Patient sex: M
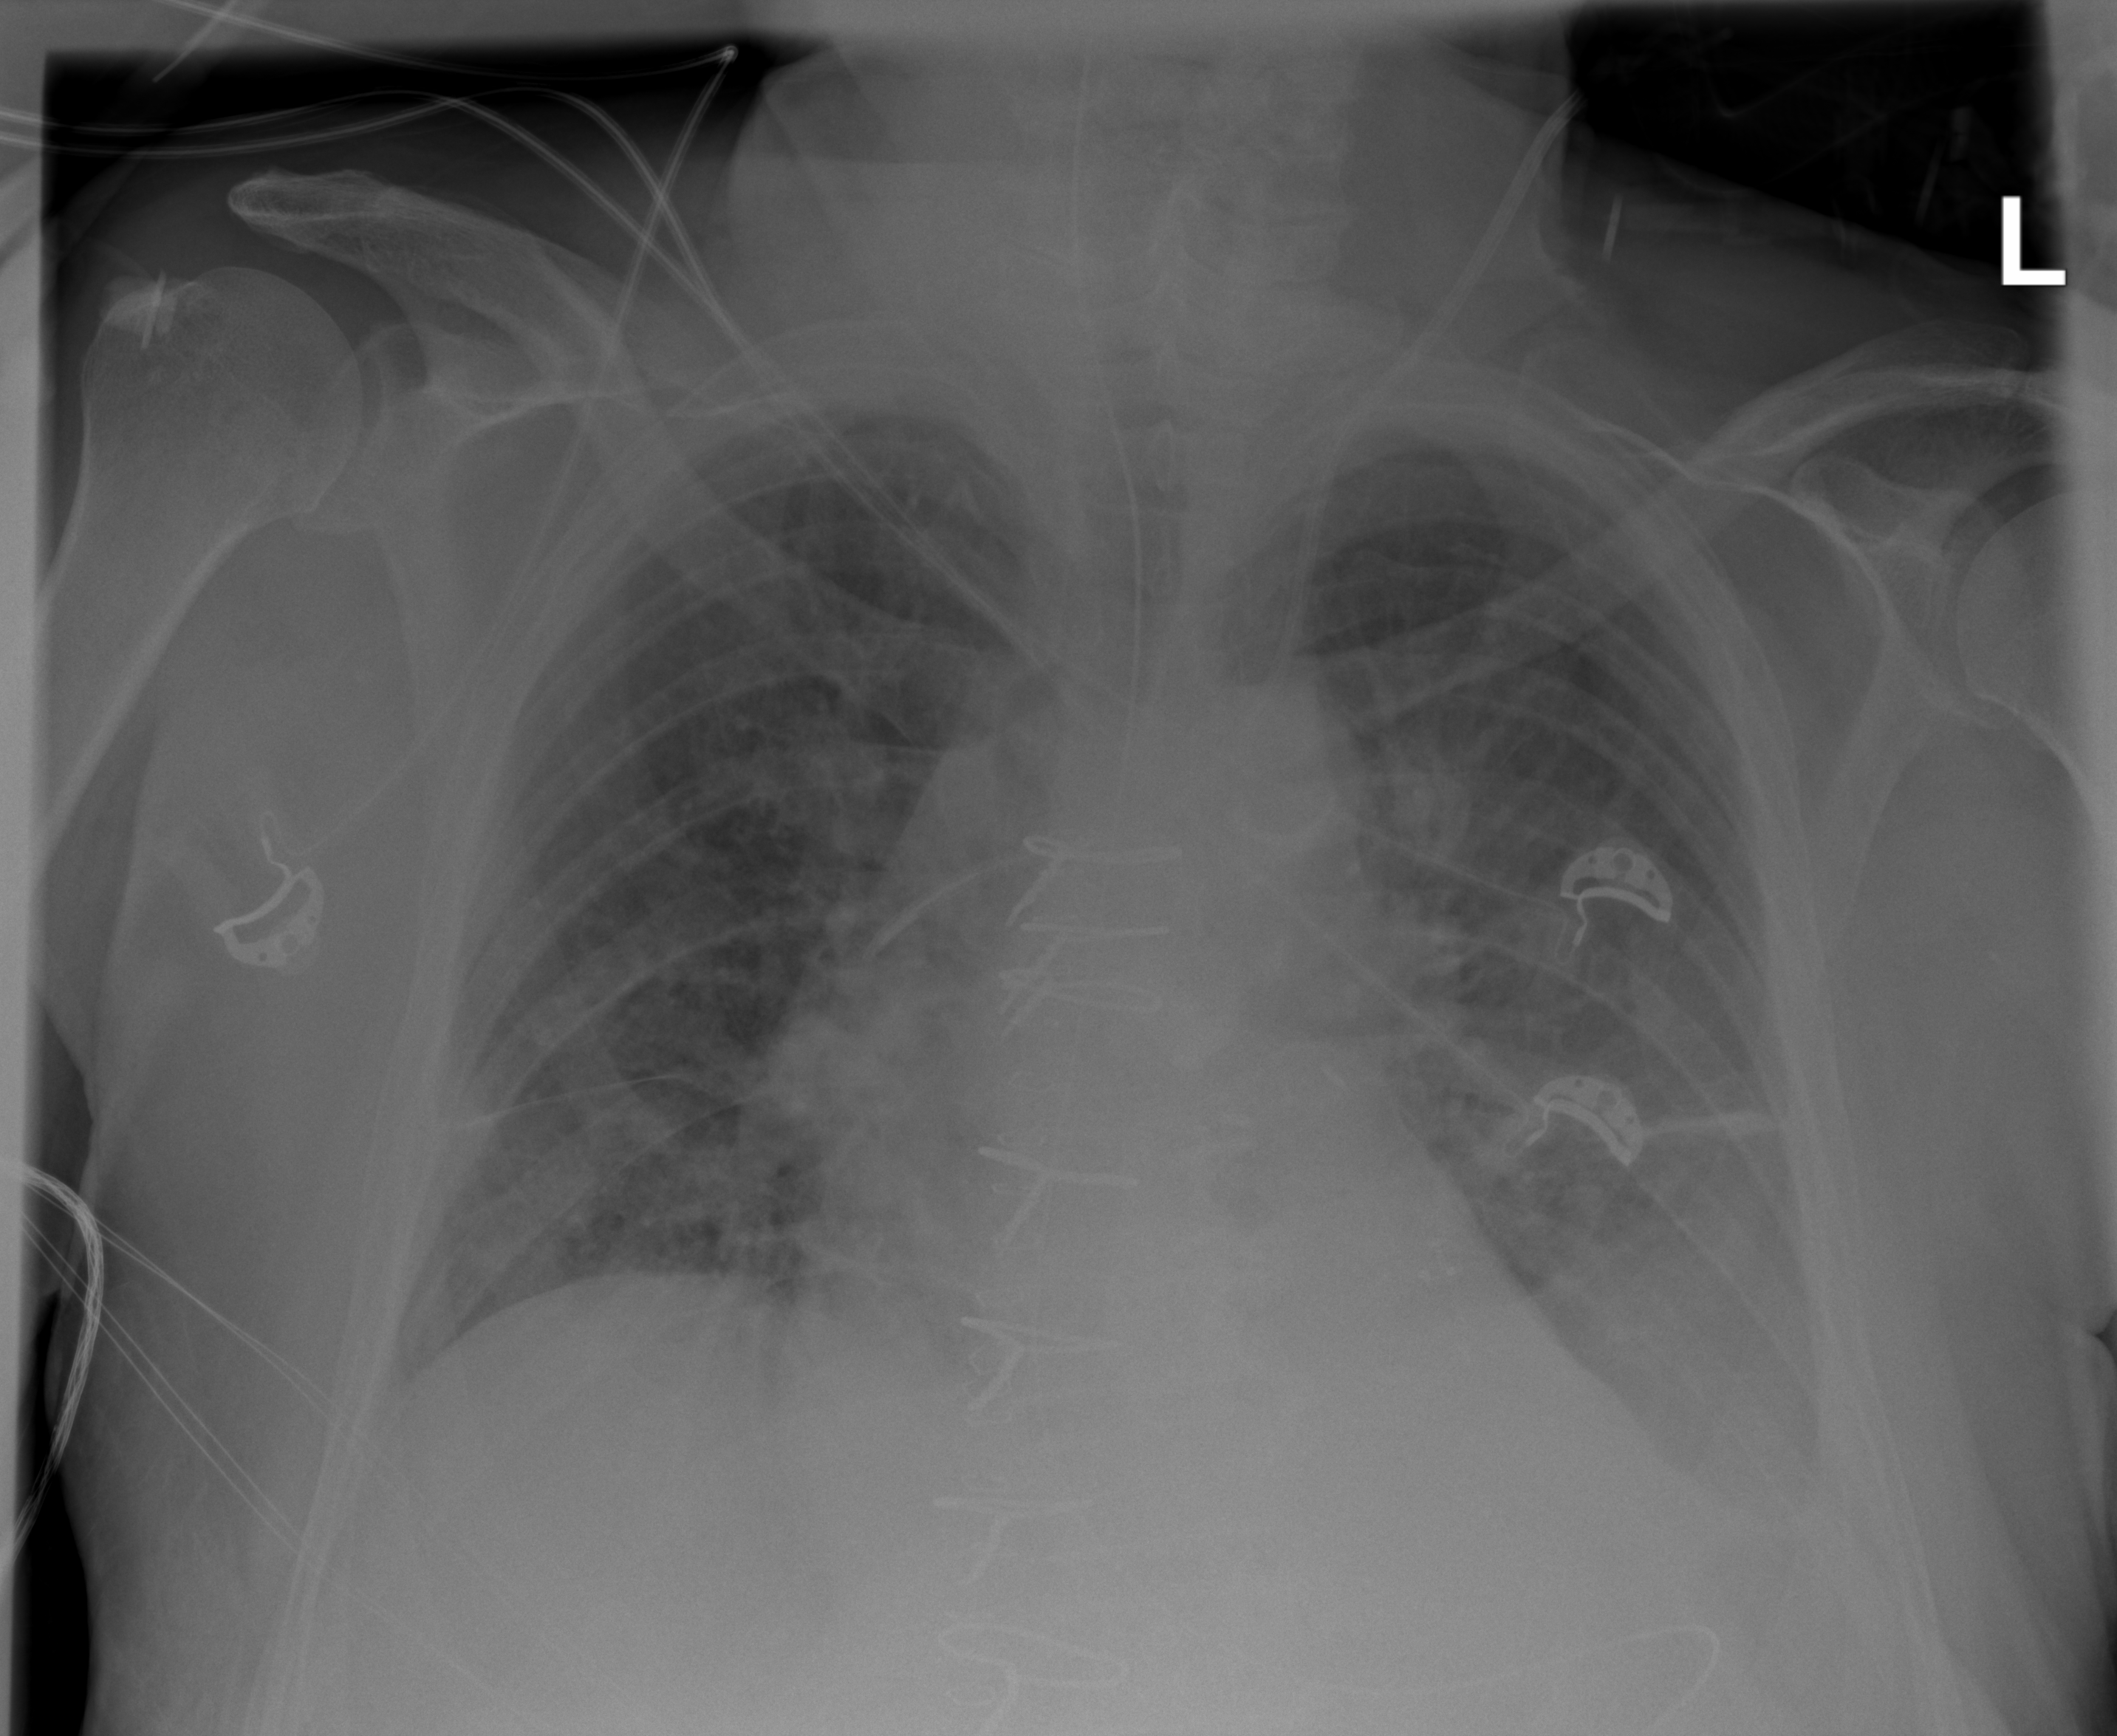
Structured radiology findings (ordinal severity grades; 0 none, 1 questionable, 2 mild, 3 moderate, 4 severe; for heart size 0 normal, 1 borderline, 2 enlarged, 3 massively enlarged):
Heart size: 2
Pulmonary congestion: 2
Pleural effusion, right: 0
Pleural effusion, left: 2
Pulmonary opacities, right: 2
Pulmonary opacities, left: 0
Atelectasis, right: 0
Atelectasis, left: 2